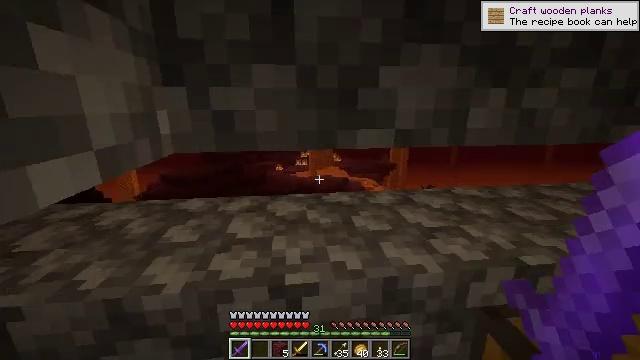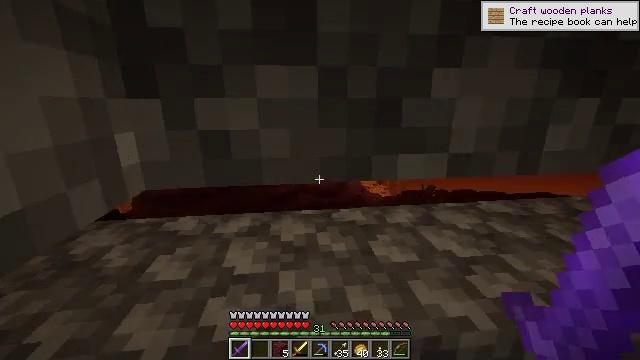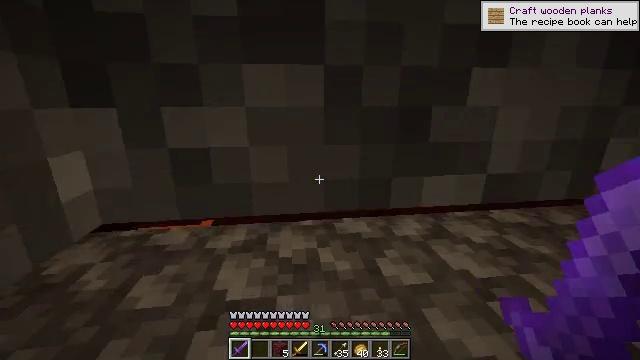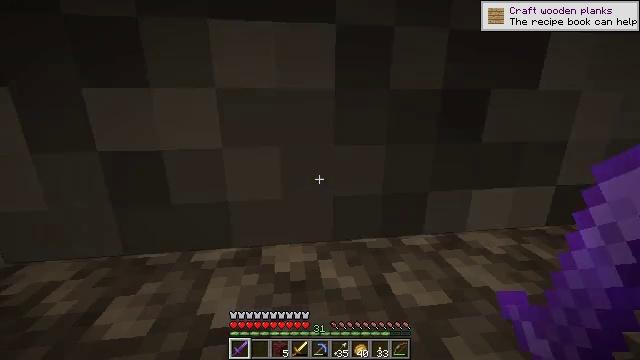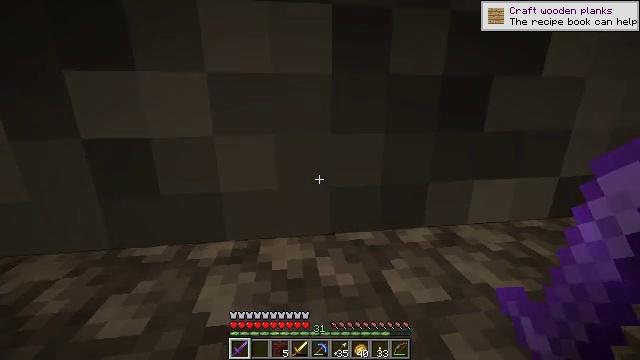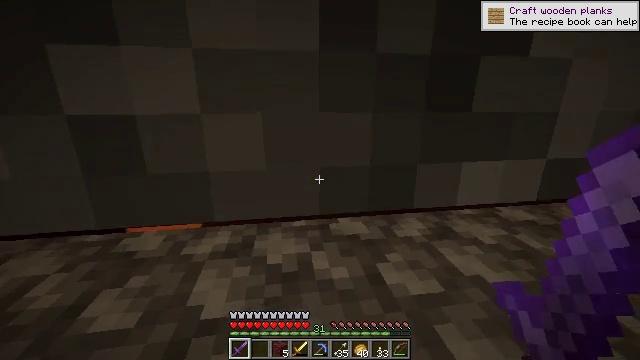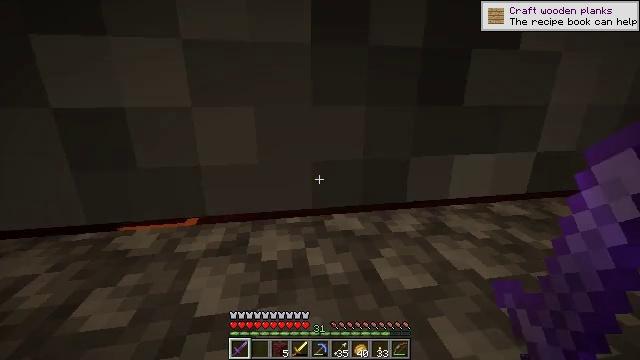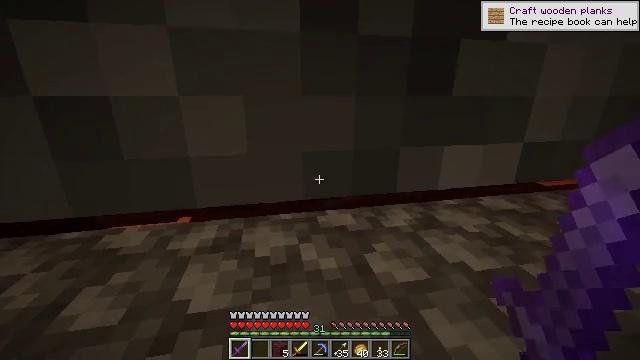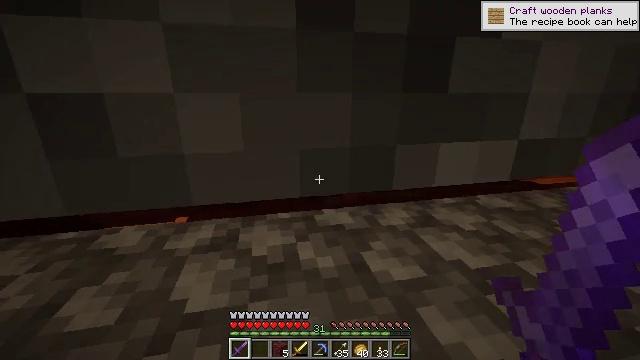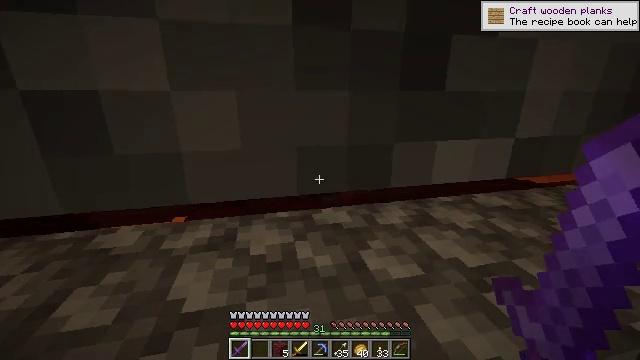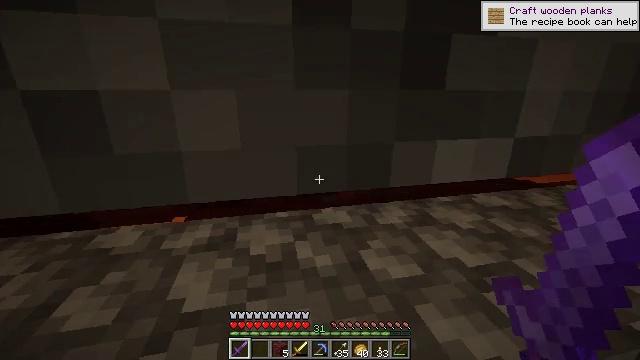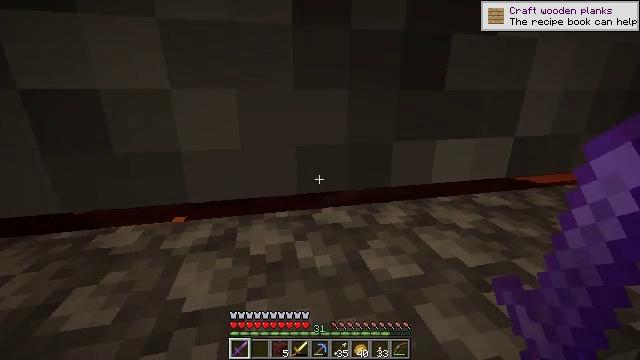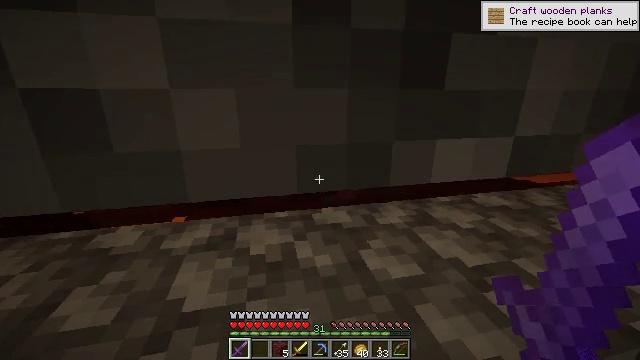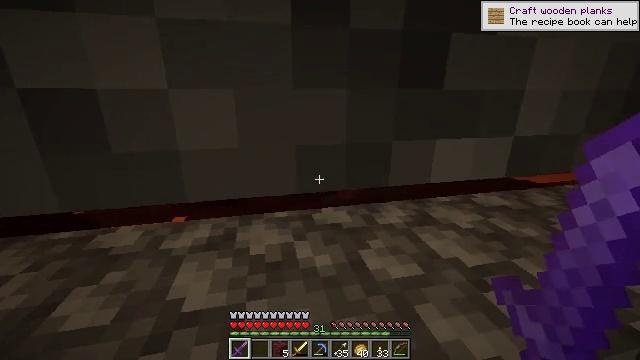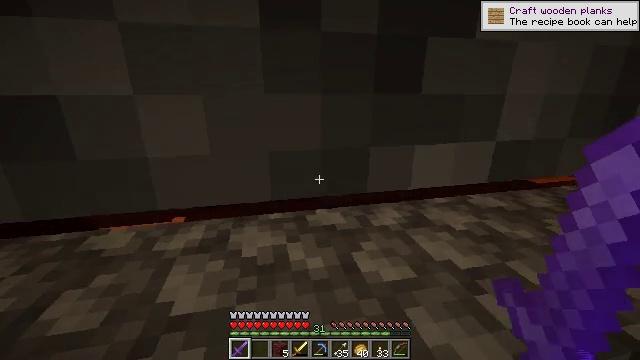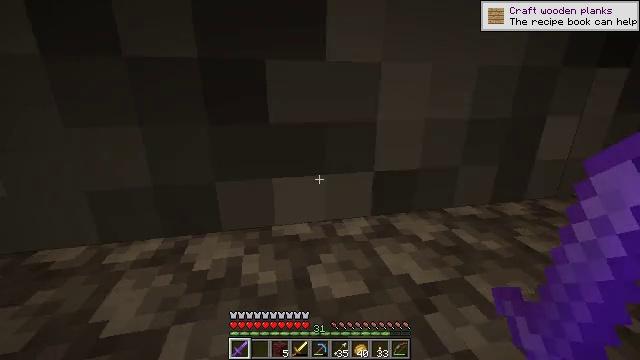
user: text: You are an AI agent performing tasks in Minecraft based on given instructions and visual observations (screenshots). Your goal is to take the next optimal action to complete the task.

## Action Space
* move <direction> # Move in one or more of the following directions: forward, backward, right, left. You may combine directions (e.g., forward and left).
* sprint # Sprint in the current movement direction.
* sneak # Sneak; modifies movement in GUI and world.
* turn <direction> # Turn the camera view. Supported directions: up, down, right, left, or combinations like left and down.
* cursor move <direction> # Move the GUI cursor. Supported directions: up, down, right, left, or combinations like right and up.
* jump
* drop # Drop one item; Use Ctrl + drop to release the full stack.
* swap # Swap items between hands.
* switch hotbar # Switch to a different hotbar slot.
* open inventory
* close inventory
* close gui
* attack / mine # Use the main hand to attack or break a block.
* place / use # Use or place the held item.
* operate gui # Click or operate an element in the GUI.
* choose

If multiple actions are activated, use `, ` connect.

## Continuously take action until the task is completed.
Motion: motion action
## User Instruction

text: Demolish the cobblestone slab for reuse.
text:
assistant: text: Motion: move forward
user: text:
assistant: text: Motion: move forward
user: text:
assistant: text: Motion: no_op
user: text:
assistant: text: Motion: no_op
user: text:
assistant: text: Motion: no_op
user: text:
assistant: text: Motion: turn right
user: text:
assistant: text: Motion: turn right
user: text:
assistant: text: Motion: no_op
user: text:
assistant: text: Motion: no_op
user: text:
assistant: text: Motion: no_op
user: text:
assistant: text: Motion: no_op
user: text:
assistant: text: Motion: no_op
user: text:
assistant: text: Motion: move forward
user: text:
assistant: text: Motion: move forward and move right
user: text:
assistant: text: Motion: move forward and move right
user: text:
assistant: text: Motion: move right
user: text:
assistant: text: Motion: no_op
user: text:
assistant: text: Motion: no_op
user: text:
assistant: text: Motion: no_op
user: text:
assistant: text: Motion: no_op
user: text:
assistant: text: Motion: no_op
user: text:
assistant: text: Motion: no_op
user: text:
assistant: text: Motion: no_op
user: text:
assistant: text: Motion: no_op
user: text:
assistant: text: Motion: move back
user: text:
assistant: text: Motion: move back
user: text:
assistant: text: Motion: no_op
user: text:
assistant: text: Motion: no_op
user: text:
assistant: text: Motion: no_op
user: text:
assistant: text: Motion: no_op